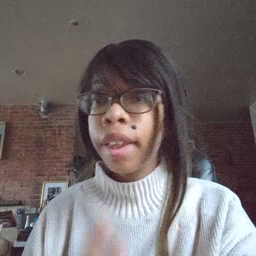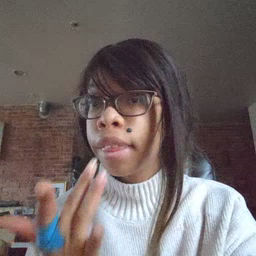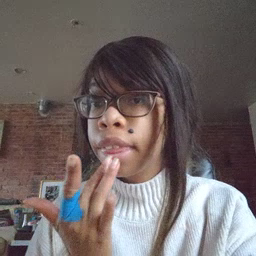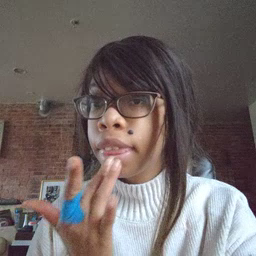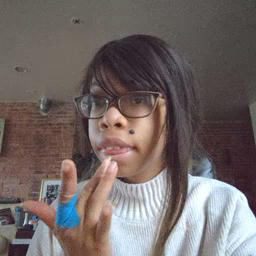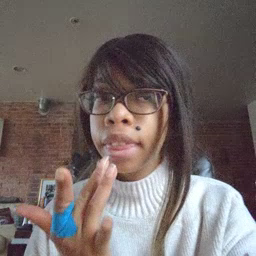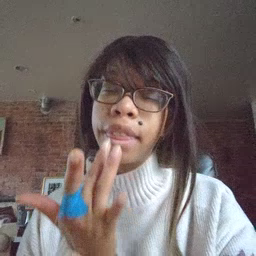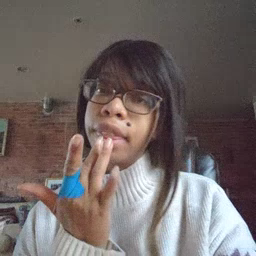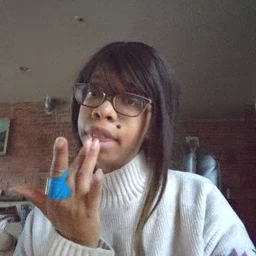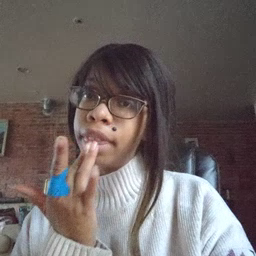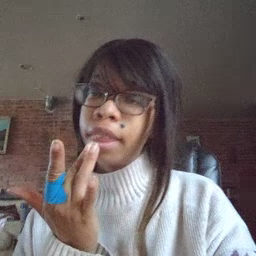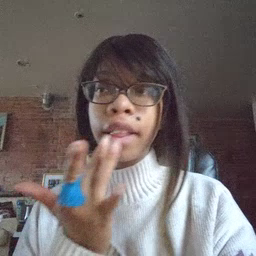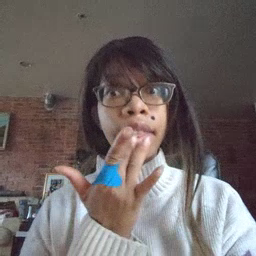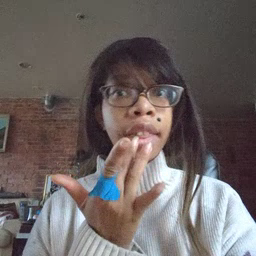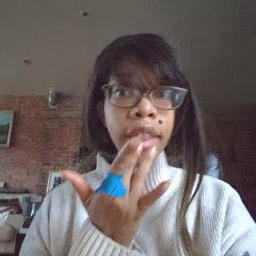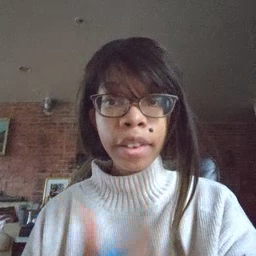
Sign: taste